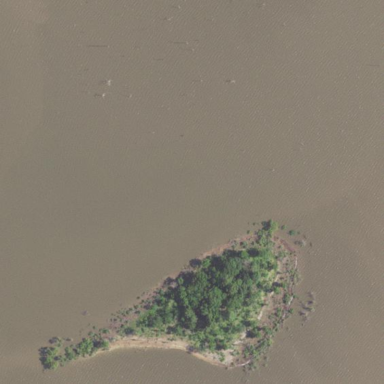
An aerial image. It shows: Islet.